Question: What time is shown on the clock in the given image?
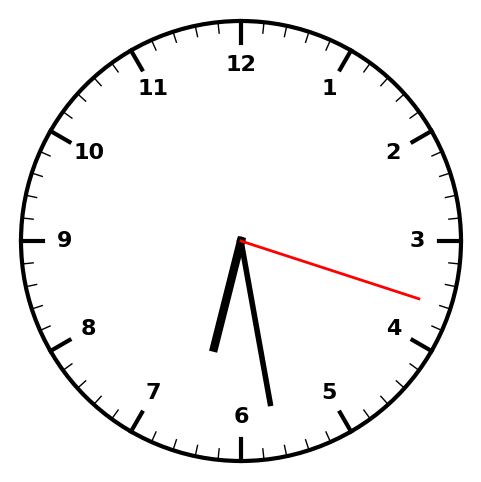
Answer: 06:28:18